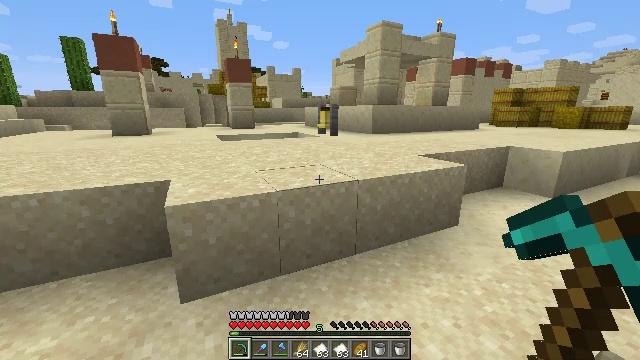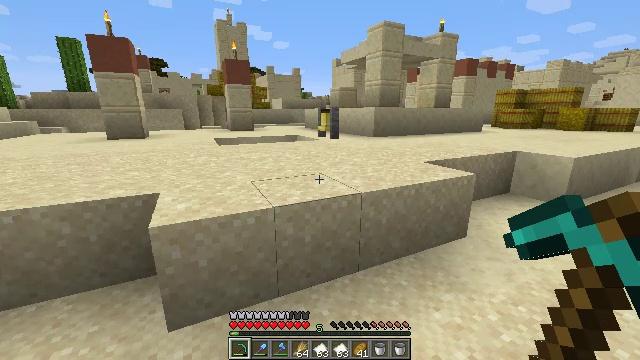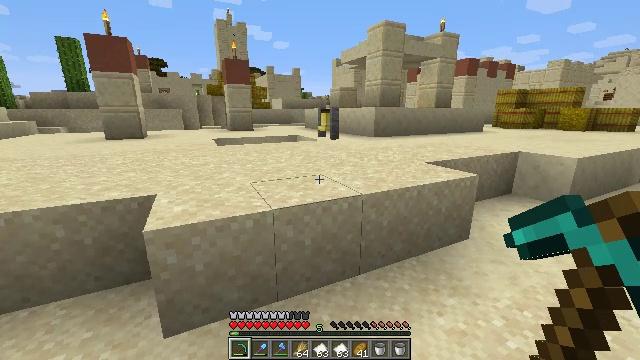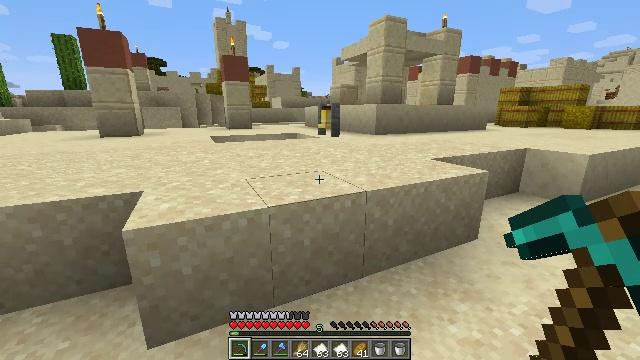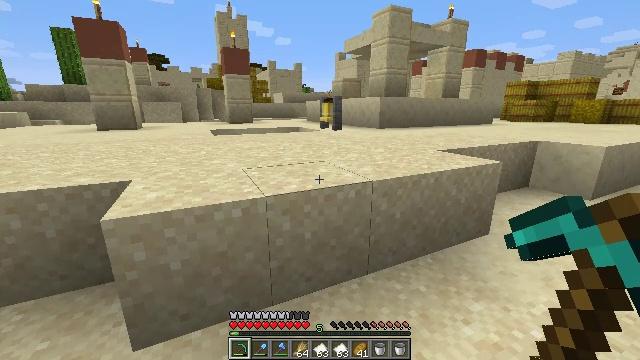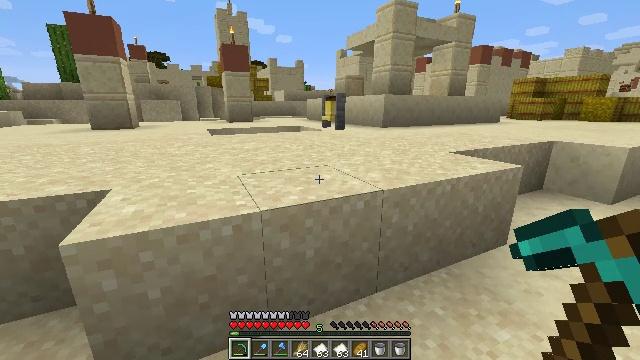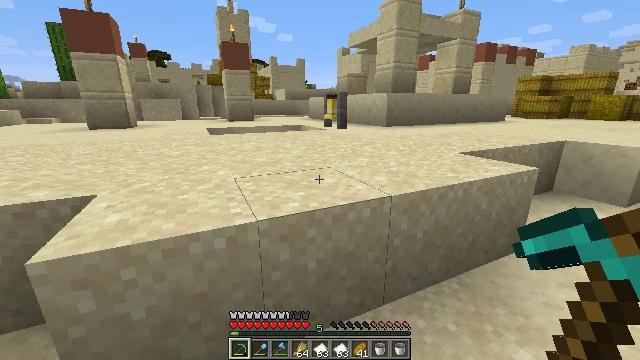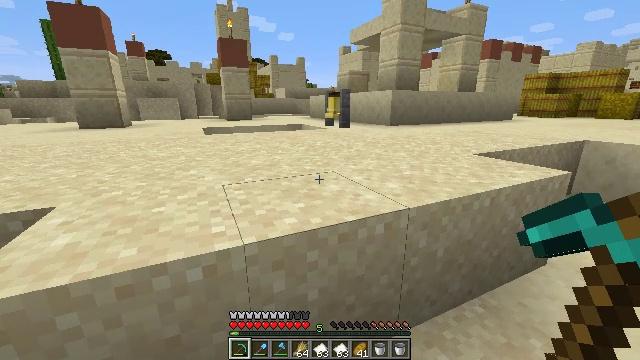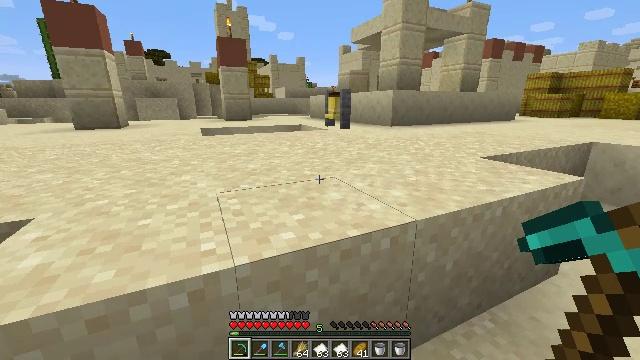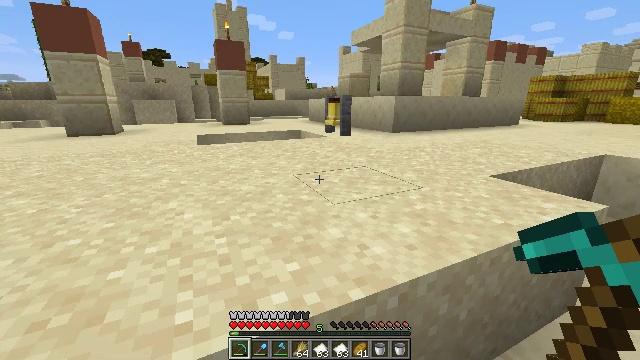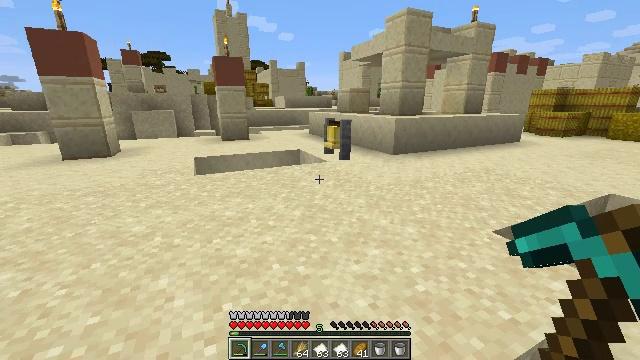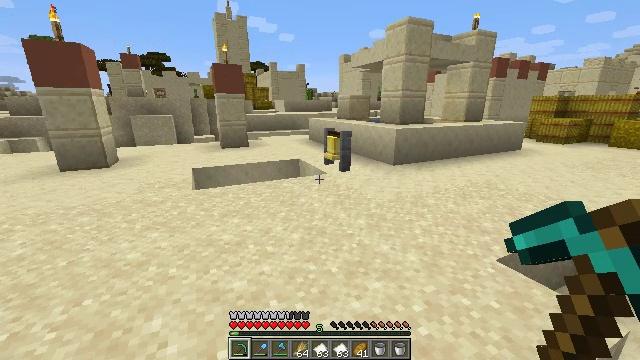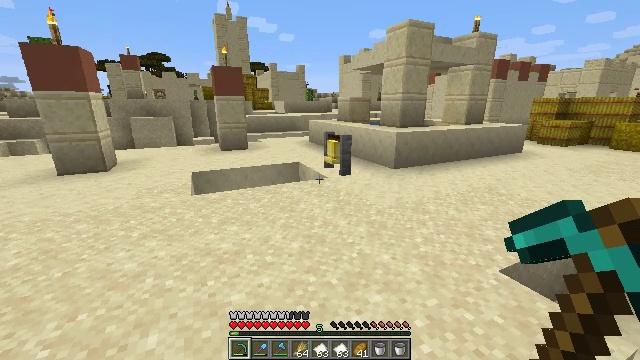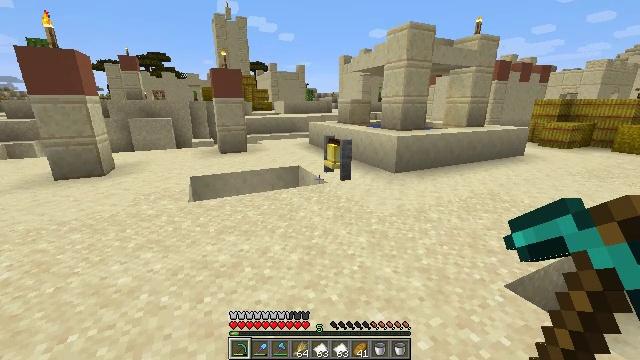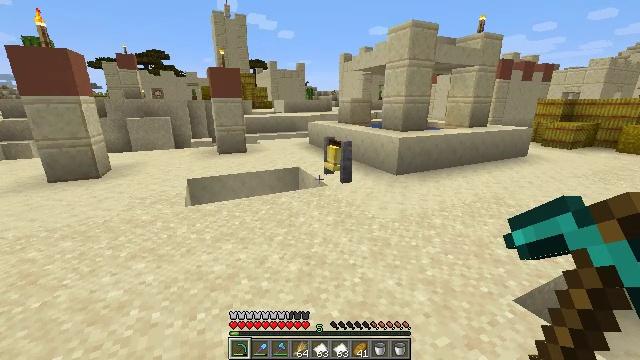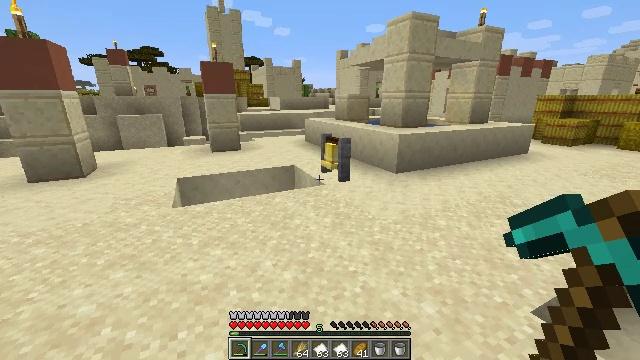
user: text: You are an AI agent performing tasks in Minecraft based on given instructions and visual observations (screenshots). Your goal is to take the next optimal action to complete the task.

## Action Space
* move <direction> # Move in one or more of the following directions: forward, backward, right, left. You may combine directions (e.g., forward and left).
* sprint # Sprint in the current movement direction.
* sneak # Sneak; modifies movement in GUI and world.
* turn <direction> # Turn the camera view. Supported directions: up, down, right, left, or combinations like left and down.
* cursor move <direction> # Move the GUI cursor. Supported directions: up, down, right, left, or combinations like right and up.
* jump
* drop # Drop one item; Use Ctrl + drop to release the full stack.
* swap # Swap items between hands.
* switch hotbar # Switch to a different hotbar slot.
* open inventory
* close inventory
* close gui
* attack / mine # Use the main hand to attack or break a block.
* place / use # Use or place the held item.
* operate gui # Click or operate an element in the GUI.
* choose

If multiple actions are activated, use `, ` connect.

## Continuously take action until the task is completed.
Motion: motion action
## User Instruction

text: Gather hay blocks from the farm.
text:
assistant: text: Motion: move forward
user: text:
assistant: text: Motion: move forward
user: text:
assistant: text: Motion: move forward
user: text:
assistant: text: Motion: move forward
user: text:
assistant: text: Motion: move forward
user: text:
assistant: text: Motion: move forward
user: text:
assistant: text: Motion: move forward
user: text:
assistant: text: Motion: move forward
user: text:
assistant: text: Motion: move forward, jump
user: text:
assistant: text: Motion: move forward, jump
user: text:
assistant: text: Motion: move forward, jump
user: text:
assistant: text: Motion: move forward, jump
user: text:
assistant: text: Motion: move forward, jump
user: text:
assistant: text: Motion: move forward
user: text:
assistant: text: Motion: move forward
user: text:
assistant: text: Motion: move forward, turn right
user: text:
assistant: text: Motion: move forward, turn right
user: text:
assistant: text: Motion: move forward, turn right
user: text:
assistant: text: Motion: move forward, turn right
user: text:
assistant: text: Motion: move forward, turn right
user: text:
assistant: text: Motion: move forward, turn right
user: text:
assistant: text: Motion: move forward
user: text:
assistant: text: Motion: move forward
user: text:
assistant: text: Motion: move forward
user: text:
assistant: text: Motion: move forward
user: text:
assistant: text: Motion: move forward
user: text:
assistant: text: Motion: move forward
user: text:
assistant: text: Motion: move forward
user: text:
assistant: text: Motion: move forward
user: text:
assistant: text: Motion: move forward